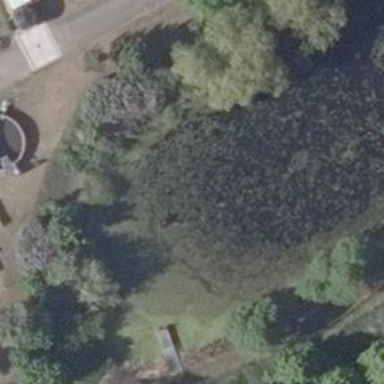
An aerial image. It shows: Fire water pond meant for emergency use.